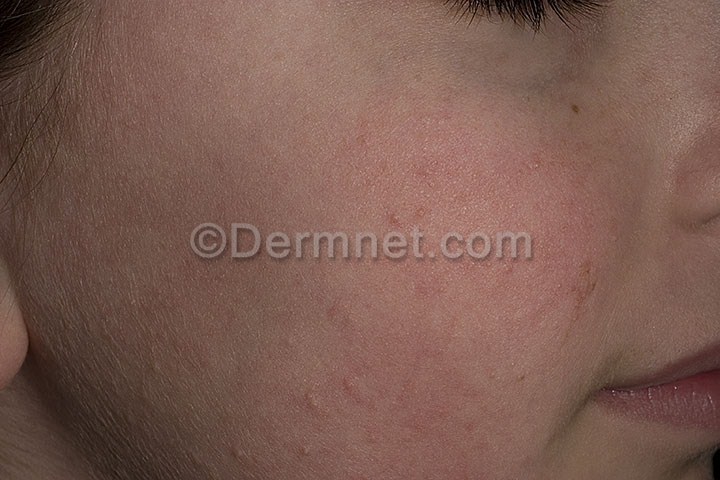
Disease: Atopic Dermatitis Photos